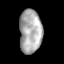
Tissue: skin
Cell type: Epithelial cells
Senescence score: 0.8815
Nuclear area (px): 953
Mean DAPI intensity: 172.108